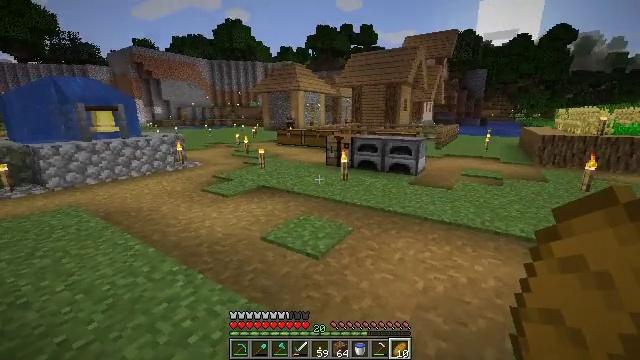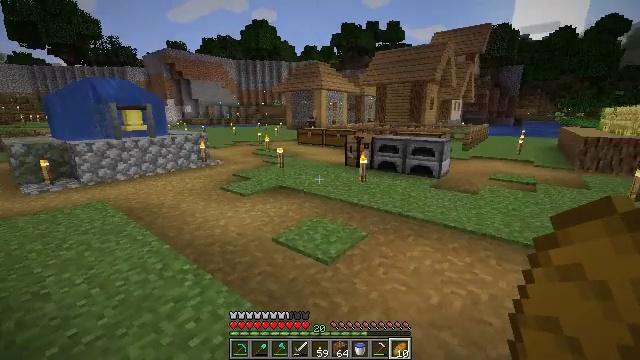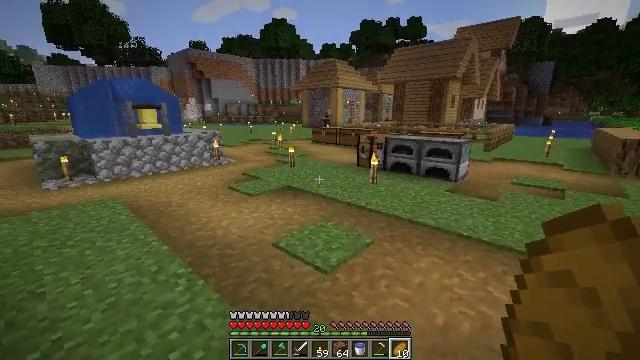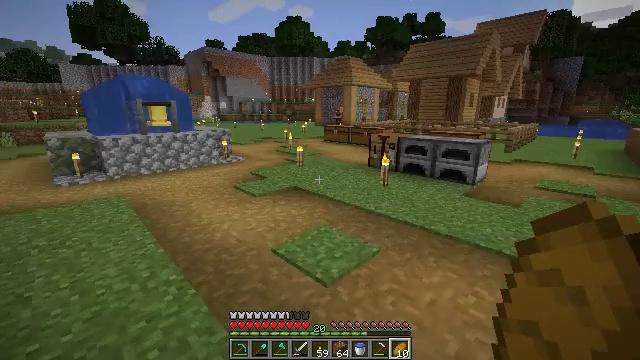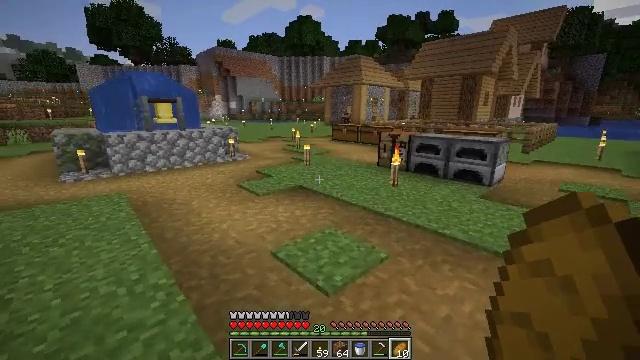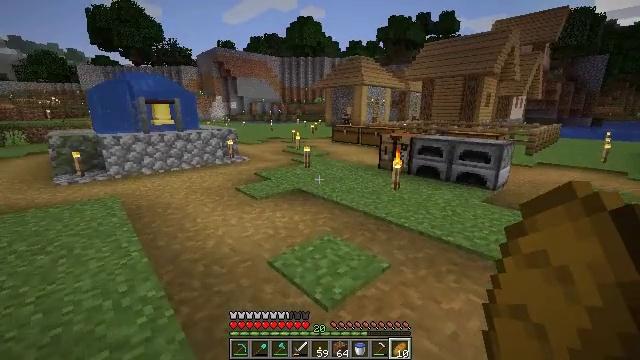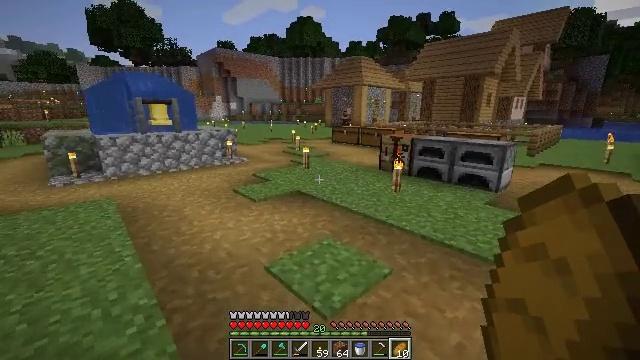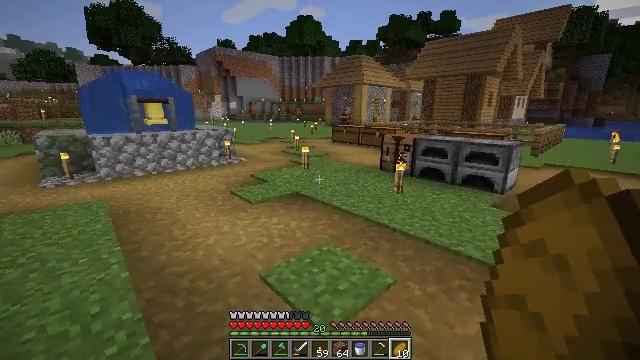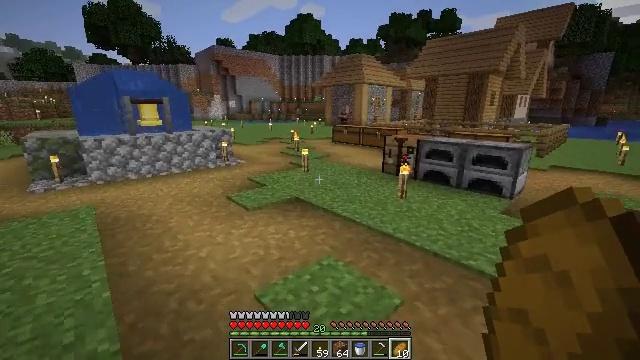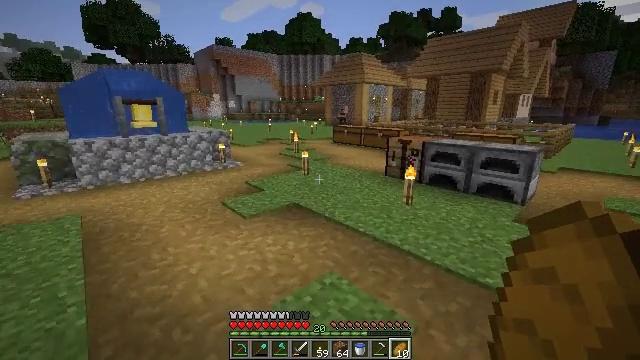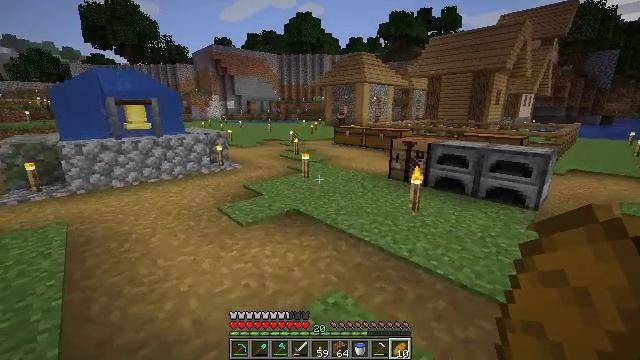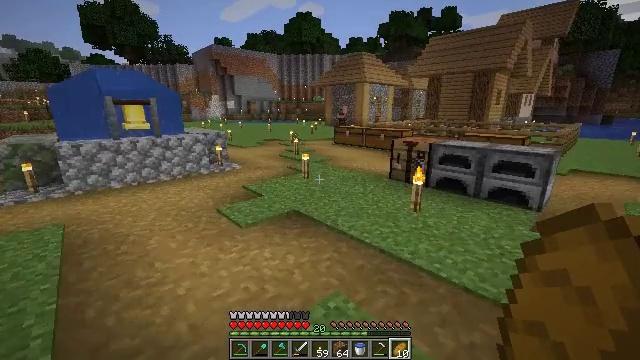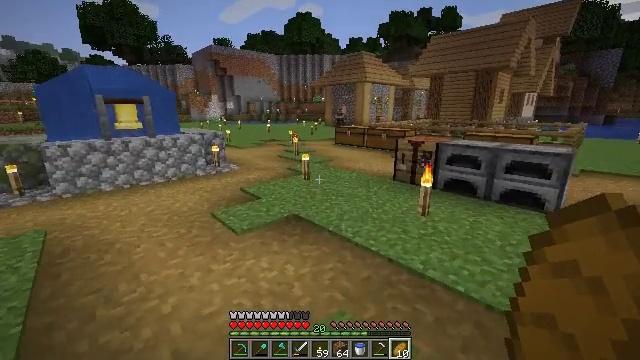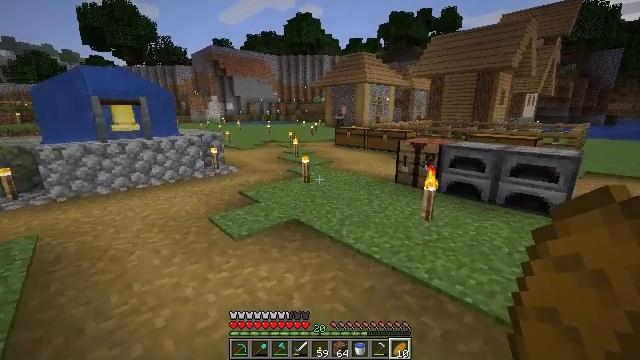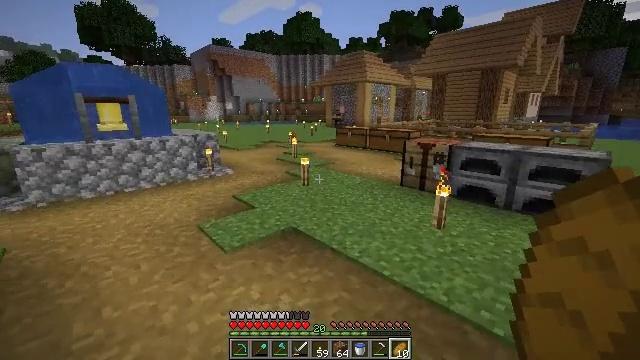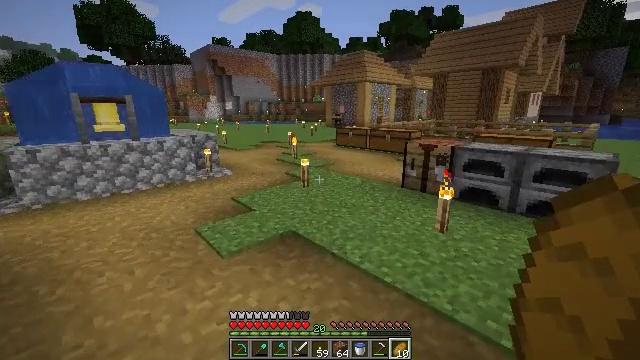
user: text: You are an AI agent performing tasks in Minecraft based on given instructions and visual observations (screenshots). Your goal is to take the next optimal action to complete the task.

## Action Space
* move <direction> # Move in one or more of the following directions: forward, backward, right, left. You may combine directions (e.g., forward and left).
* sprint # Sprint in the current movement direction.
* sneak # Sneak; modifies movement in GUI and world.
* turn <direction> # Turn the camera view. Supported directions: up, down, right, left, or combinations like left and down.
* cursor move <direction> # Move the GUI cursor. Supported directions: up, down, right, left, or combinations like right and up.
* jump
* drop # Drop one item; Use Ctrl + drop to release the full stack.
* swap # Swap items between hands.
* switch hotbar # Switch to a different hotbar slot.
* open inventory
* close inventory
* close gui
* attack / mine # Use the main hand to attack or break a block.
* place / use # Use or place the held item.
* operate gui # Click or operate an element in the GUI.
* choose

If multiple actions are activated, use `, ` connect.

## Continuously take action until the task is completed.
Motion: motion action
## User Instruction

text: Place wooden slabs and a bookshelf in the crafting table to make the lectern.
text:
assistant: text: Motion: move forward and move right, turn left
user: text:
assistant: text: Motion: move forward, turn left
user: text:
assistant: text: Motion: move forward, turn left
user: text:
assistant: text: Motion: move forward, turn left
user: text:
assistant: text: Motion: move forward
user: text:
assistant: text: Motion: move forward
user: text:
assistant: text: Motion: move forward
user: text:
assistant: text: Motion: move forward
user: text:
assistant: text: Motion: move forward
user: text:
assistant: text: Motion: move forward
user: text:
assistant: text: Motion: move forward
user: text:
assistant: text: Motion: move forward
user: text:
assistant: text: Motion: move forward
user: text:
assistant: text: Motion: move forward
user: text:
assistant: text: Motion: move forward
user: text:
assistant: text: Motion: move forward
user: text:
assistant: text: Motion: move forward
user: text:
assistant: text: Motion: move forward
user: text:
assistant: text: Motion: move forward
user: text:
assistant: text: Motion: move forward
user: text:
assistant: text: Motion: move forward
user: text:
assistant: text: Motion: move forward
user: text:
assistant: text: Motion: no_op
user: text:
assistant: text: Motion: no_op
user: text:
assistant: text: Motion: no_op
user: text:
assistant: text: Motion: no_op
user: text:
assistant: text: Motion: no_op
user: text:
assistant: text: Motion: no_op
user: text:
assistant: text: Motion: no_op
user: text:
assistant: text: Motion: no_op